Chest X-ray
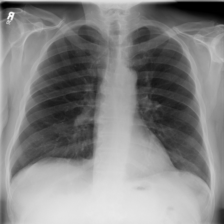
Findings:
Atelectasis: negative
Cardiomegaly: negative
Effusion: negative
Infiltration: negative
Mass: negative
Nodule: negative
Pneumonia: negative
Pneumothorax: negative
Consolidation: negative
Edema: negative
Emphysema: negative
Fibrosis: negative
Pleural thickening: negative
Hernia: negative